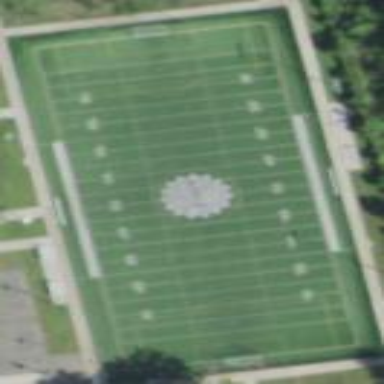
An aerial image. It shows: American football pitch.